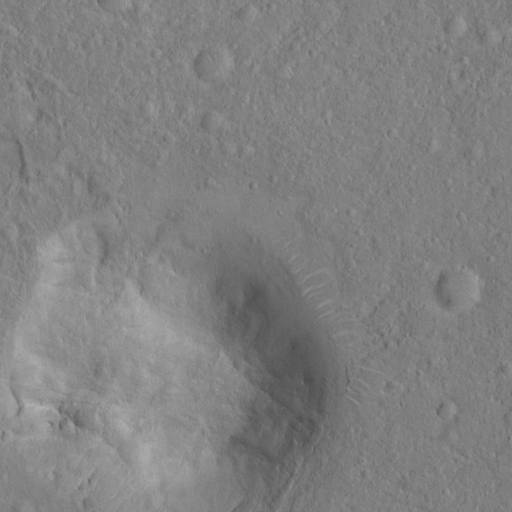
Classes present: Background, Cone